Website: ulta-beauty
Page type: payment
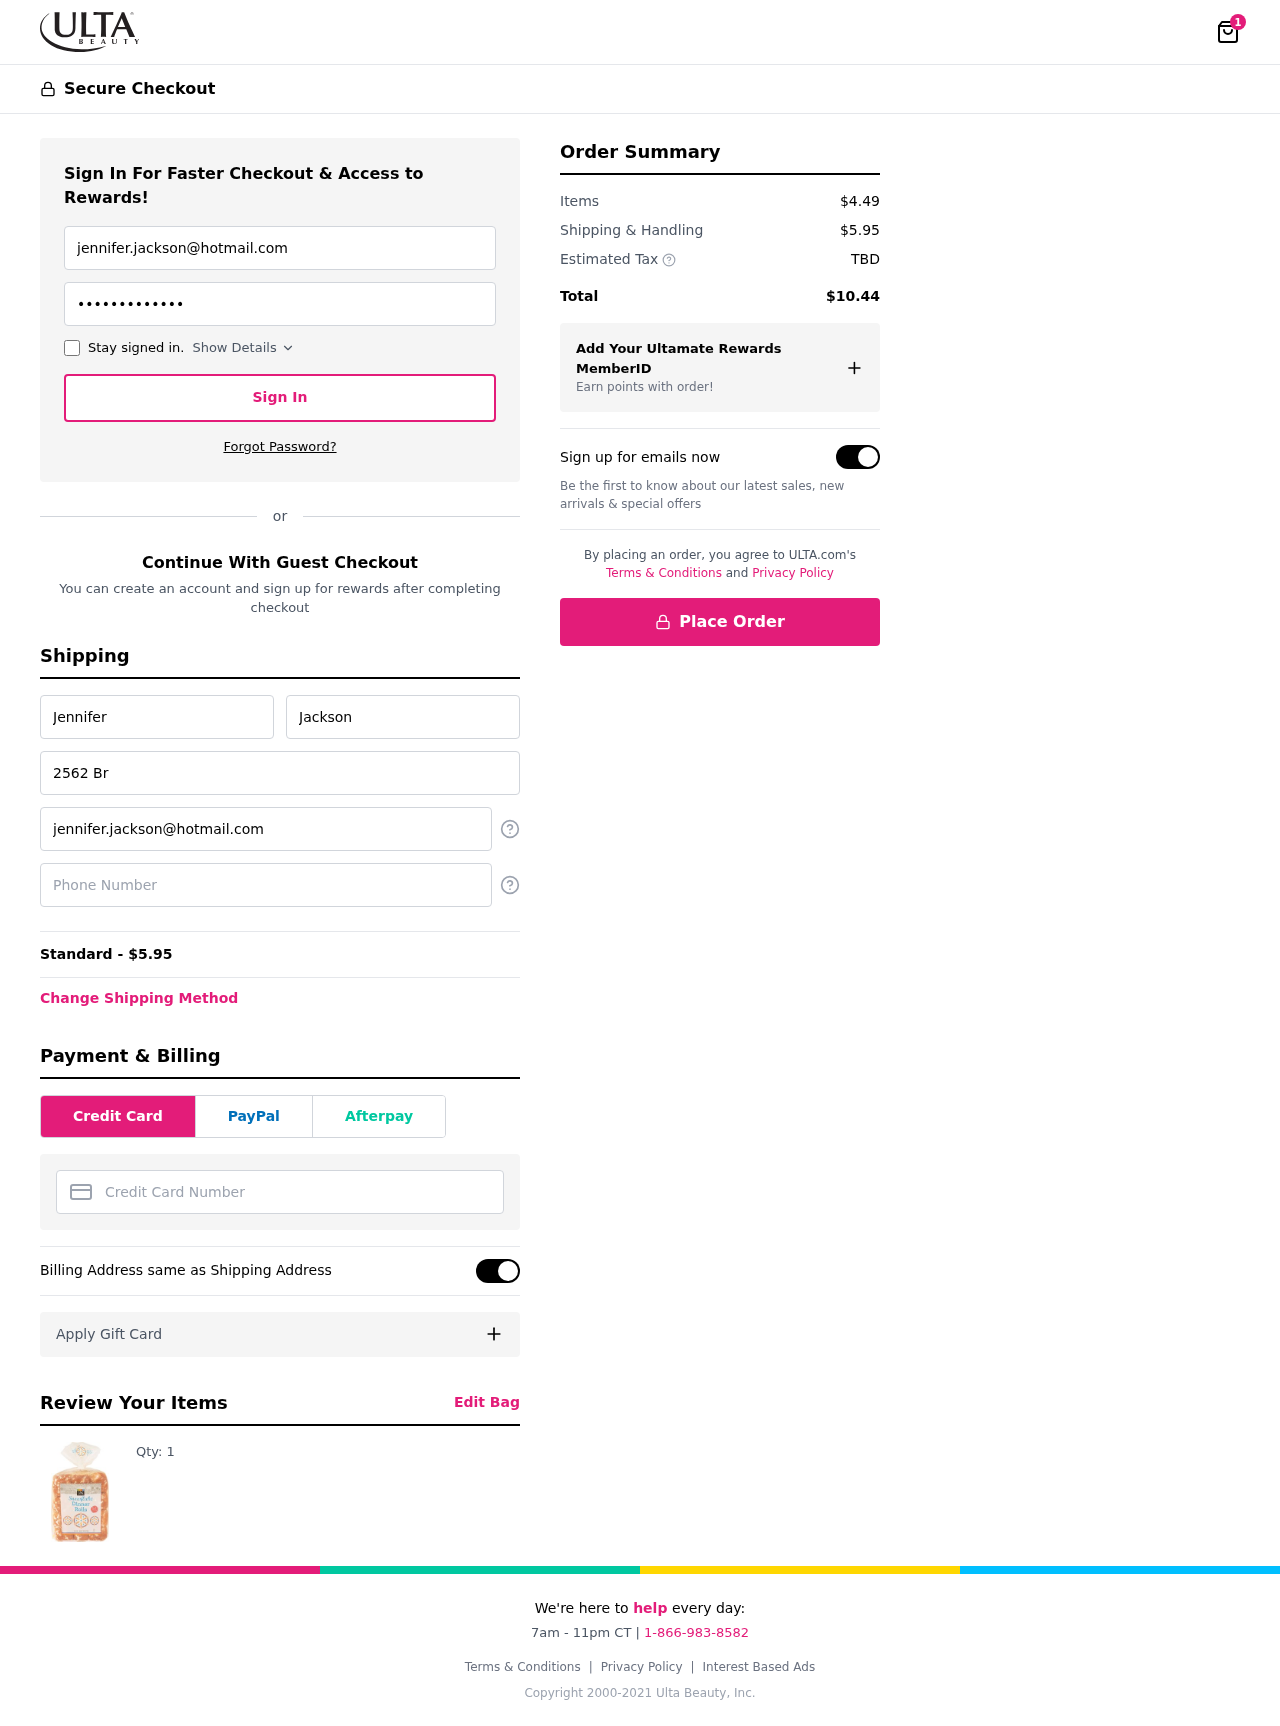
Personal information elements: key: PII_CARD_NUMBER
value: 2226 9329 1293 7693
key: PII_EMAIL
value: jennifer.jackson@hotmail.com
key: PII_FIRSTNAME
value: Jennifer
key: PII_LASTNAME
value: Jackson
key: PII_PHONE
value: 3302233442
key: PII_STREET
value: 2562 Brown Pines
Product elements: key: PRODUCT1_QUANTITY
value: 1
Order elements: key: ORDER_NUM_ITEMS
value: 1
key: ORDER_SHIPPING_COST
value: $5.95
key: ORDER_SHIPPING_COST
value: Standard - $5.95
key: ORDER_SUBTOTAL
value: $4.49
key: ORDER_TAX
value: TBD
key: ORDER_TOTAL
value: $10.44